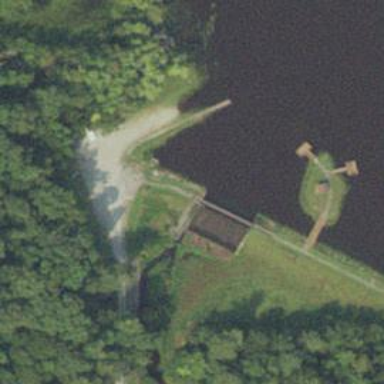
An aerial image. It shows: Dam across waterway.